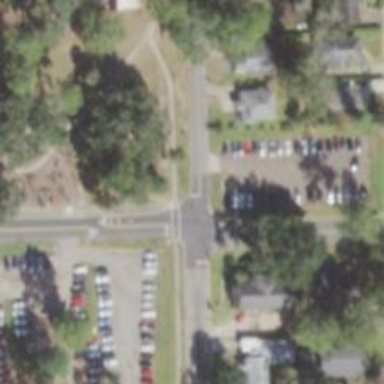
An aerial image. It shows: Marked crossing with lines on the road.